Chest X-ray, AP view. Patient: 65 years old, sex F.
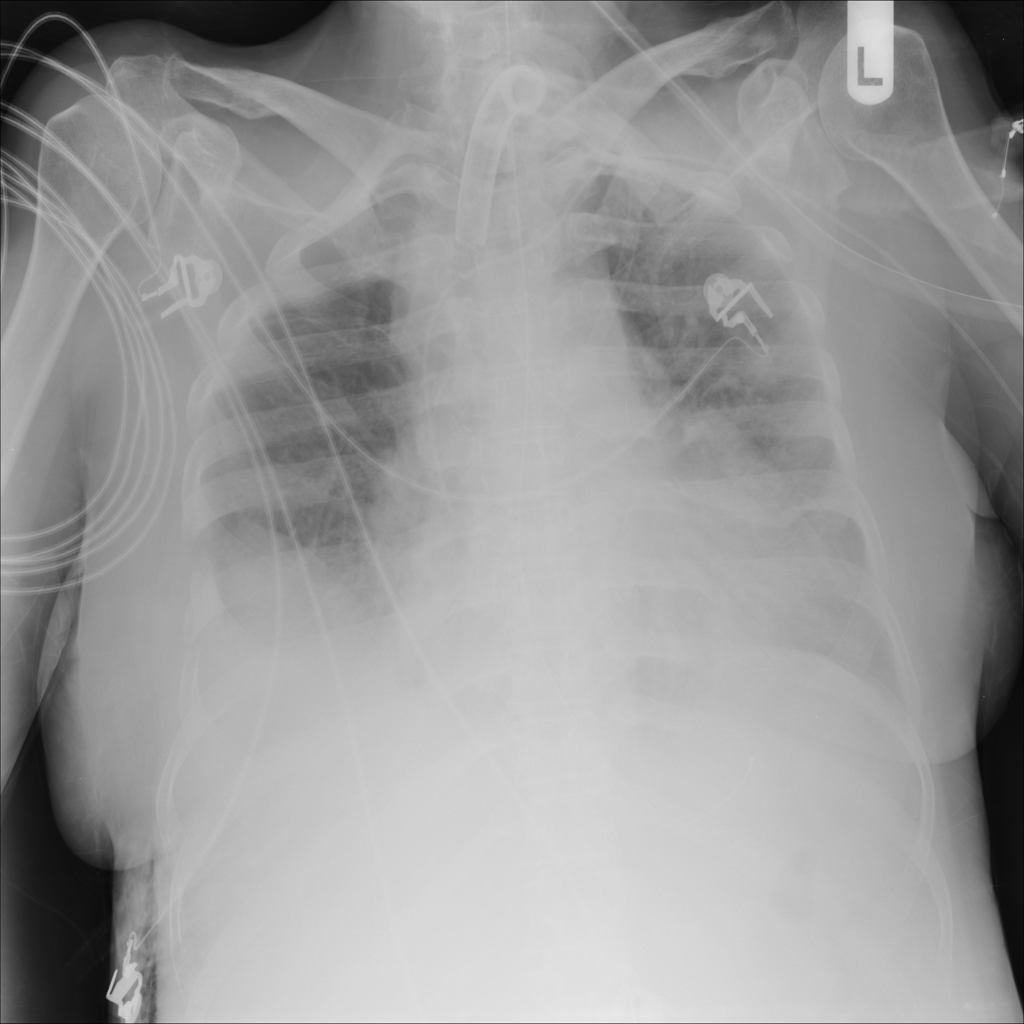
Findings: Effusion, Infiltration